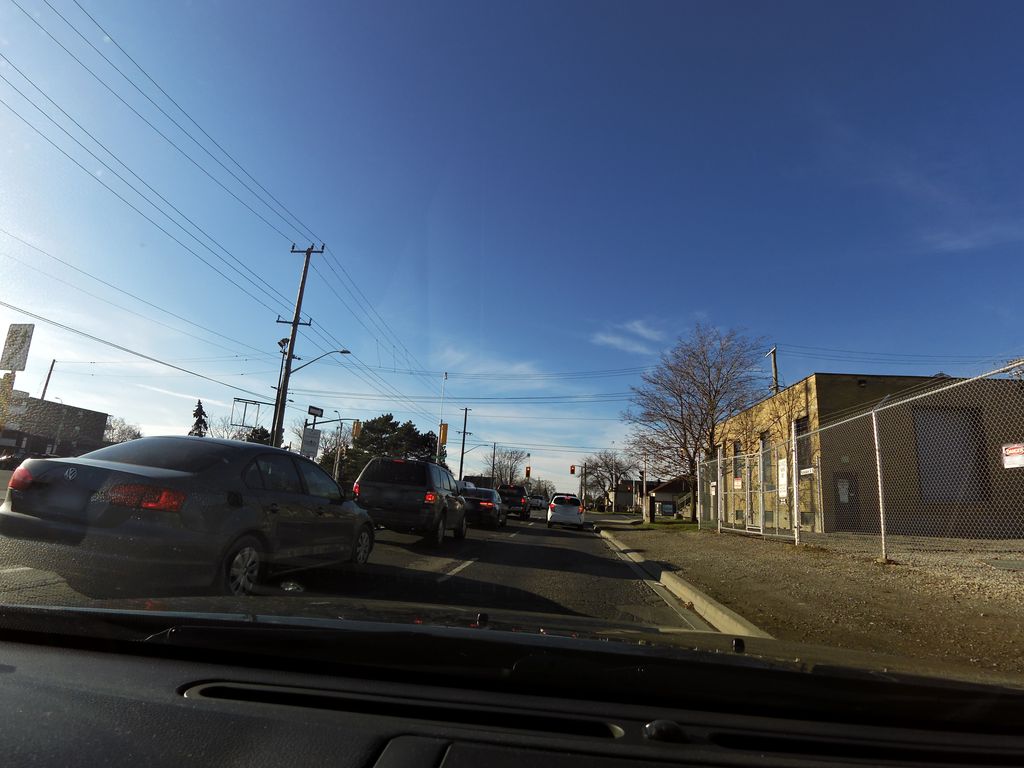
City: hamilton